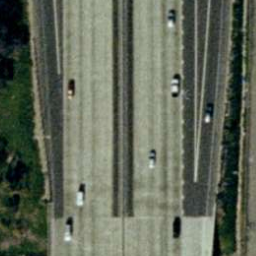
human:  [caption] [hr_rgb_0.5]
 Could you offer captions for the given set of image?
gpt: Some cars are on the freeways .

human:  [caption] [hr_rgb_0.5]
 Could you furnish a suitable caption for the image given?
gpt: Two straight freeways closed to each other with some cars on the roads .

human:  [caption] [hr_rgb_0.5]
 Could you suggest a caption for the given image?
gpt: There are two straight freeways closed to each other .

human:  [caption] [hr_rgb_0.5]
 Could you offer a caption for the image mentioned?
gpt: There are two straight freeways closed to each other with some cars on the roads .

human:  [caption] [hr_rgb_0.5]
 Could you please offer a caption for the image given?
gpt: There are some cars are on the freeways .